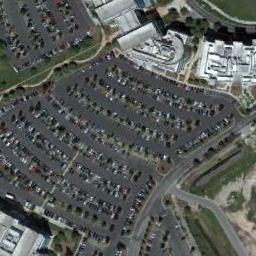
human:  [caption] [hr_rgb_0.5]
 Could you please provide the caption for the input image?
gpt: The parking lot with lots of cars arranged neatly in lines is between some buildings .

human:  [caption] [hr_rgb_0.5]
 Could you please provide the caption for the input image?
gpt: There are many cars in the parking lot .

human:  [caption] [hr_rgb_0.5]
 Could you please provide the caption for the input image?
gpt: The parking lot is full of cars next to some buildings .

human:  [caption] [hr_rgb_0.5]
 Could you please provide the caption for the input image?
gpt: There are many yellow signs in the parking lot .

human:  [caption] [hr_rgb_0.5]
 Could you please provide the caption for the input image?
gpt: There are many cars on the parking lots .